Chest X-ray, PA view. Patient: 46 years old, sex M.
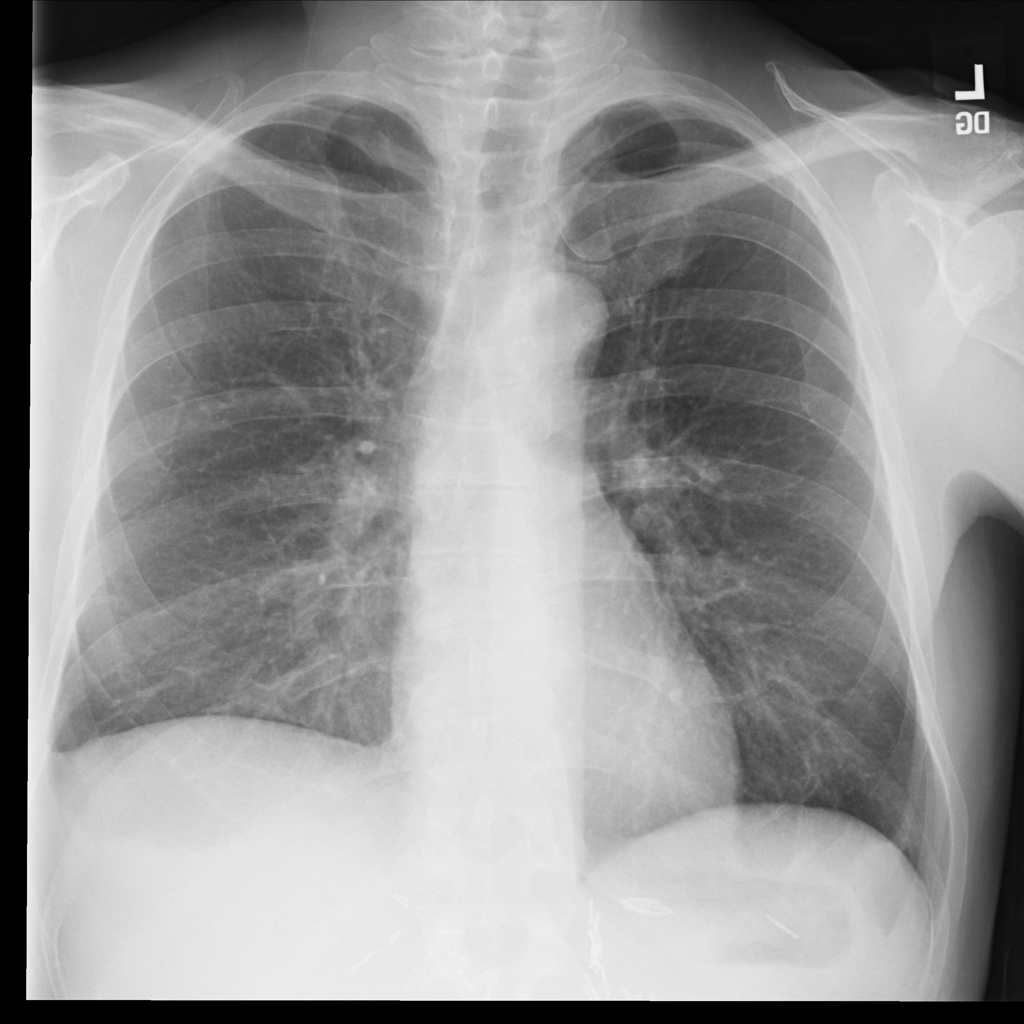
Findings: Pleural_Thickening